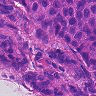
Metastatic tissue present: yes